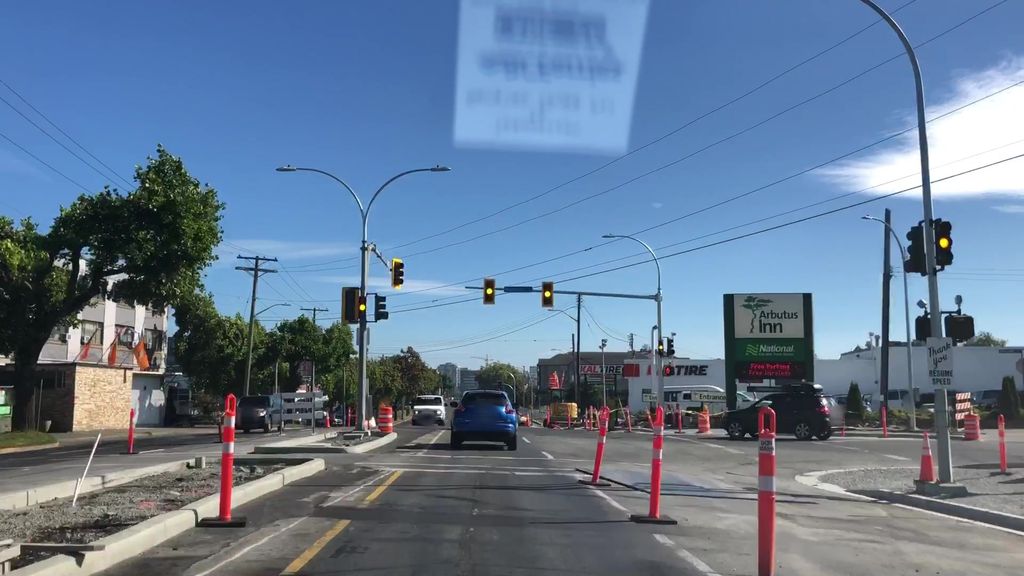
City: victoria